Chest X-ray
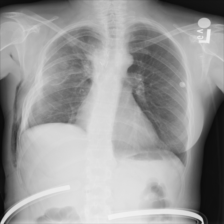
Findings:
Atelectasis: negative
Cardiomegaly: negative
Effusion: negative
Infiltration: positive
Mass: negative
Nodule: negative
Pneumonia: negative
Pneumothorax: negative
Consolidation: negative
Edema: negative
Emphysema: negative
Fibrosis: negative
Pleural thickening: negative
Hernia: negative